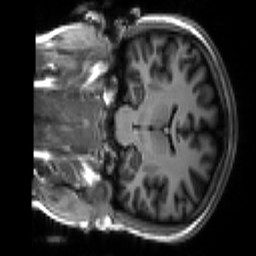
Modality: T1w
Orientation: coronal
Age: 19
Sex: female
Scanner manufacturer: siemens
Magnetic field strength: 3 T
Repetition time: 2.3 s
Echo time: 0.00266 s